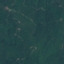
Land use / land cover class: Forest